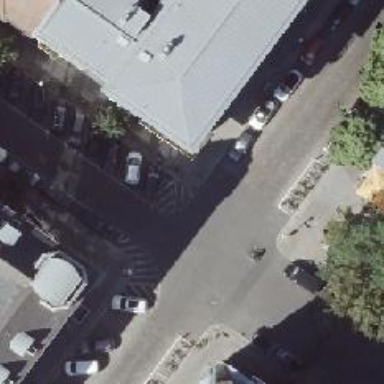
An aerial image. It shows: Residential road with separate sidewalks. There is parallel parking on the left side of the street and diagonal parking on the right side.